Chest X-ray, AP view. Patient: 29 years old, sex F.
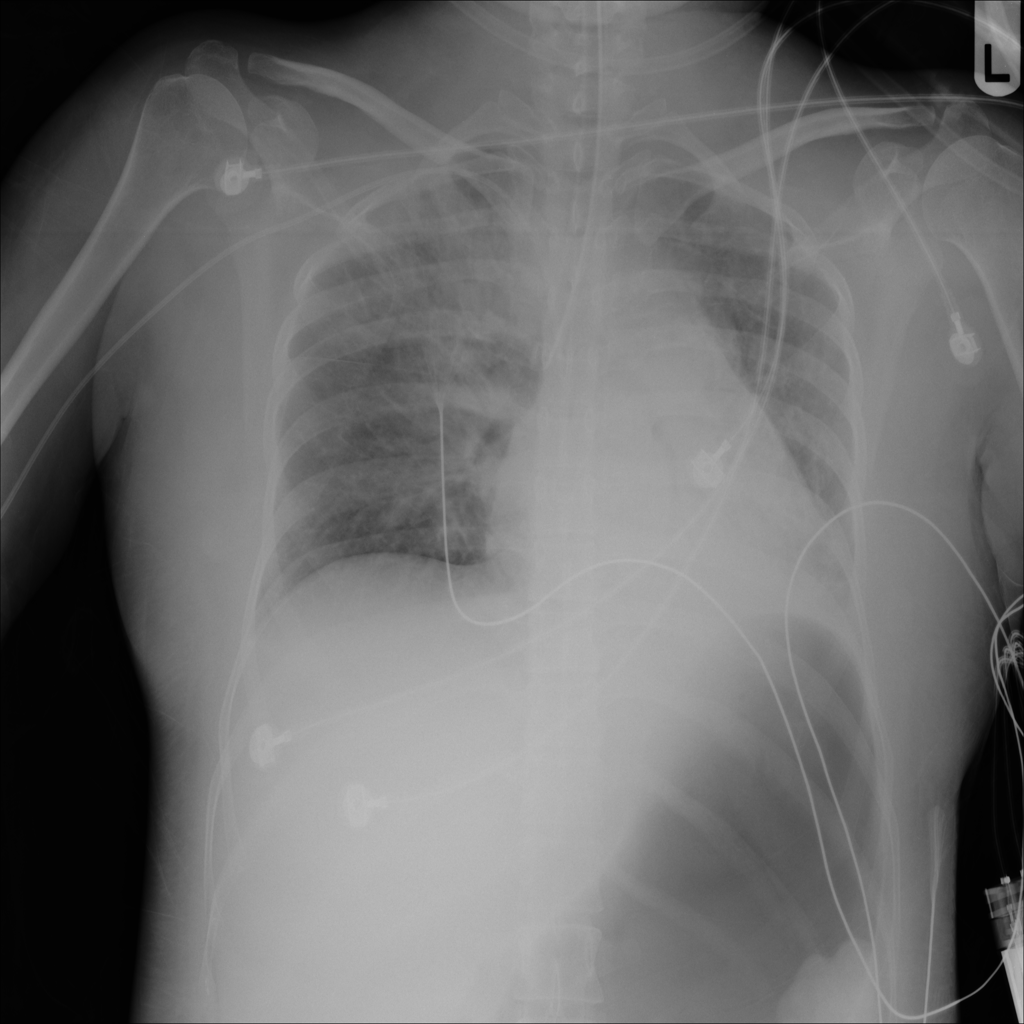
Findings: Edema, Pneumonia